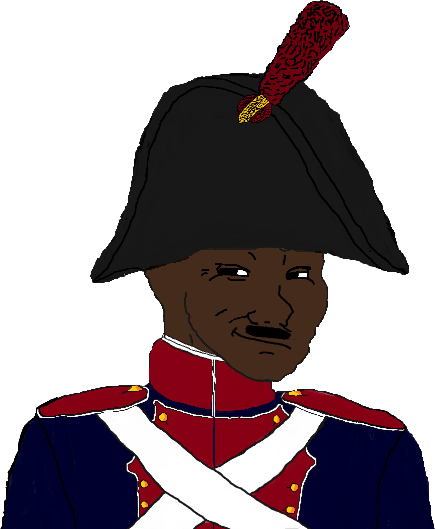
Label: 5_Blackjak